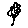
Label: flower